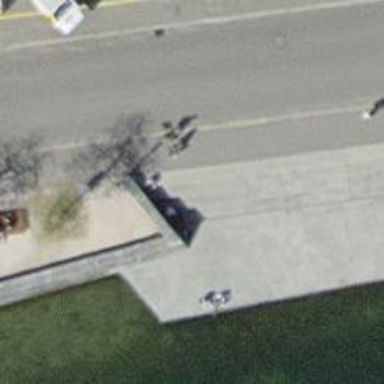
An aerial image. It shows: Bicycle repair station is available.